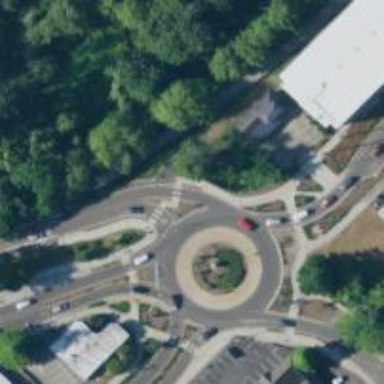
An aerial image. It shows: Secondary road with asphalt surface leading to roundabout.